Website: bh-photo
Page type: billing-address
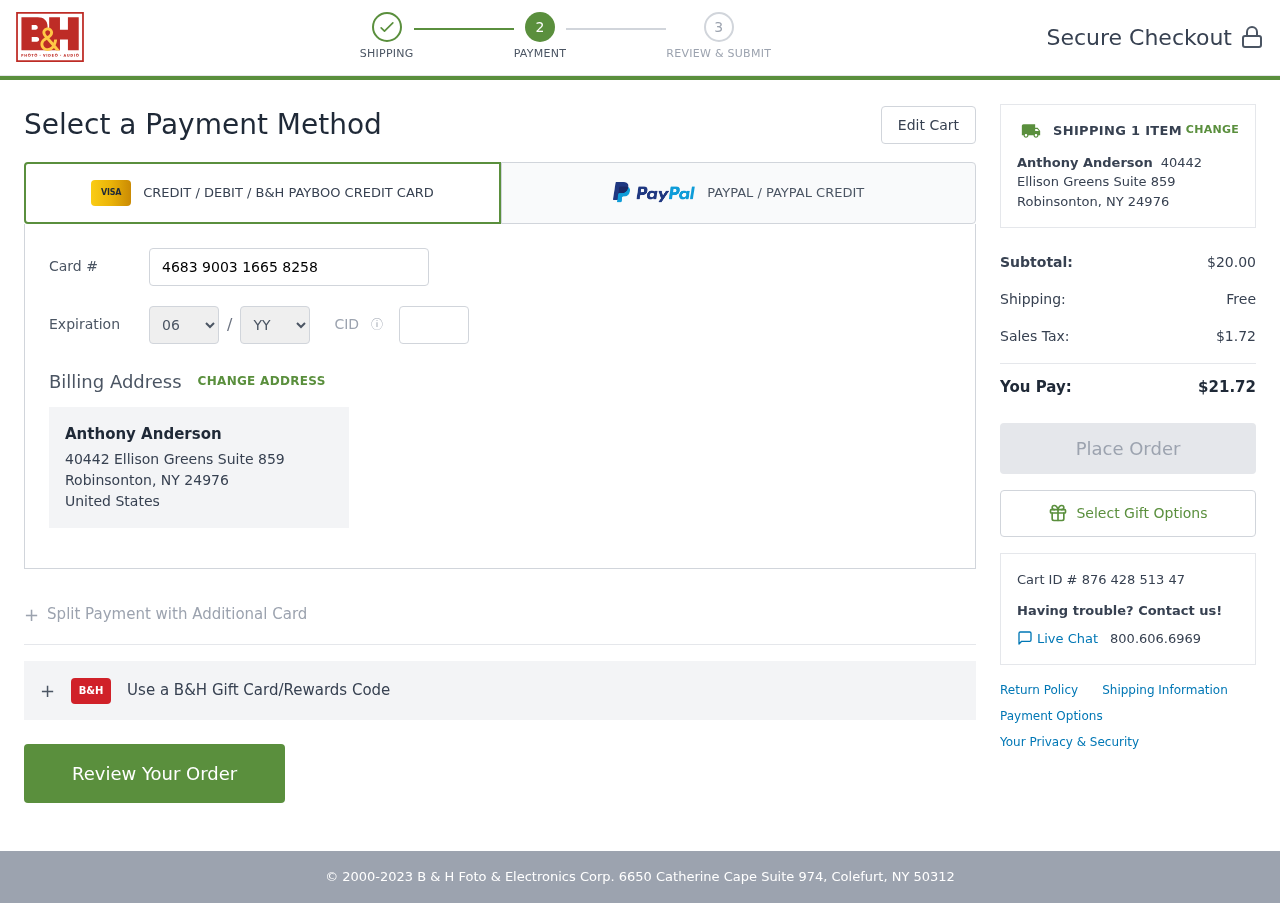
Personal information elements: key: PII_CARD_CVV
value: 306
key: PII_CARD_EXPIRY_MONTH
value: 06
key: PII_CARD_EXPIRY_YEAR
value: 30
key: PII_CARD_NUMBER
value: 4683 9003 1665 8258
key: PII_CITY_STATE_ZIP
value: Robinsonton, NY 24976
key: PII_COUNTRY
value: United States
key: PII_FULLNAME
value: Anthony Anderson
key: PII_STREET
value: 40442 Ellison Greens Suite 859
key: PII_FULLNAME2
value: Anthony Anderson
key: PII_CITY
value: Robinsonton
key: PII_STATE_ABBR
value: NY
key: PII_POSTCODE
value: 24976
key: PII_POSTCODE_FULL
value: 24976
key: PII_CITY_STATE
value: Robinsonton, NY
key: PII_POSTCODE_NUMERIC
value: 24976
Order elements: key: ORDER_NUM_ITEMS
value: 1
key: ORDER_SUBTOTAL
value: $20.00
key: ORDER_SHIPPING_COST
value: Free
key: ORDER_TAX
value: $1.72
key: ORDER_TOTAL
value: $21.72
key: ORDER_ID
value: Cart ID # 876 428 513 47